Question: I am currently working on a Mathematica project to calculate Riemann's sums and put them in a table. I am having trouble printing the row numbers (intervals). (The row numbers are also parameters to the secondary functions). I don't know of any way to just access the index of the iterator in a Mathematica Table, so I am trying to compute them using the function parameters.
Here is an example of what I'd like to print, for the integral of x^2 over the range {0, 1}, with 10 subdivisions.
'''
tableRiemannSums[#^2 &, {0, 1}, 10]
'''

I need to figure out what the index of each iteration is, based on the value of the current
subdivision k, the range of the integral {a, b}, and the number of subdivisions, n. Below is the main piece of code.
'''
tableRiemannSums[fct_, {a_, b_}, n_] := Table[{'insert index here',
leftRiemannSum[fct, {a, b}, 'insert index here'],
rightRiemannSum[fct, {a, b}, 'insert index here']},
{k, a, b - (N[b - a]/n), N[b - a]/n}]
'''
In the above equation, the line
'''
{k, a, b - (N[b - a]/n), N[b - a]/n}]
'''
means the range of the table is k as k goes from 'a' to 'b - ((b - a)/n)' in steps of size '(b - a)/n'.
In each of the places where my code says 'insert index here,' I need to put the same equation. Right now, I am using 'n * k + 1' to calculate the index, which is working for positive ranges, but breaks when I have a range like {a,b} = {-1, 1}.
I think this is a fairly straightforward algebra problem, but I have been racking my brain for hours and can't find a general equation.
(I apologize if this is a duplicate question - I tried searching through the Stack overflow archives, but had a hard time summarizing my question into a few key words.)
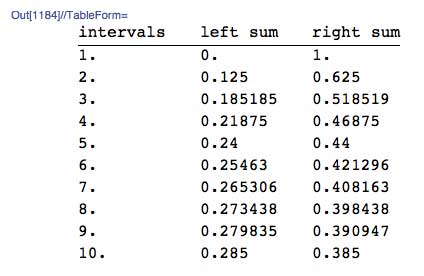
Answer: I finally figured out how to solve this. I was over thinking the range, rather than relying on the inner functions to control it. I rewrote the function as:
'''
tableRiemannSums[fct_, {a_, b_}, n_] := Table[{k,
leftRiemannSum[fct, {a, b}, k],
rightRiemannSum[fct, {a, b}, k]},
{k, 1, n}}]
'''
For reference, here are the left and right sums (for anyone interested!):
'''
leftRiemannSum[fct_, {a_, b_}, n_] :=
N[b - a]/n* Apply[Plus, Map[fct, Range[a, b - N[b - a] / n, N[b - a]/n]]]
rightRiemannSum[fct_, {a_, b_}, n_] :=
N[b - a]/n* Apply[Plus, Map[fct, Range[a + (N[b - a]/n), b, N[b - a]/n]]]
'''